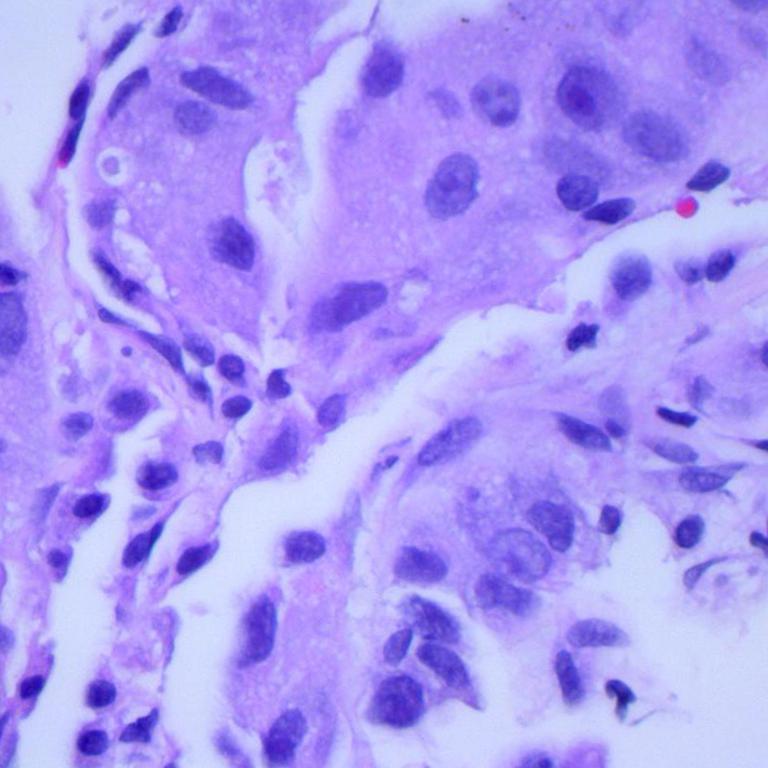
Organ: lung
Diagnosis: adenocarcinomas